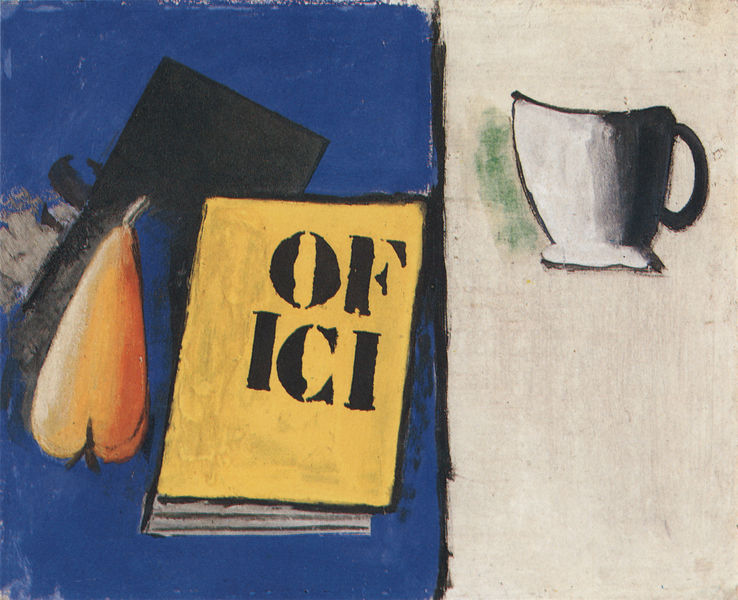
Titel: Pera, libro e tazza
Künstler: Ardengo Soffici
Institution: Privatsammlung
Schlagwörter: blau, schatten, weiß, gelb, grün, grau, orange, schwarz, tisch, obst, expressionismus, zylinder, tischdecke, öl, frucht, henkel, kanne, krug, stilleben, stillleben, schrift, farbe, lila, grenze, trennung, tasse, stil, collage, birne, becher, wei, buch, porzellan, linie, kontur, form, titel, seite, buchstaben, niederländisch, reduktion, französich, umschlag, seiten, halb, mappe, herz, büro, privat, buchseiten, halbiert, umrisslinien, englisch, ablage, goldener schnitt, zwei seiten, druckschrift, nebeneinander, dokumente, trennungslinie, helb, offiziell, ici, of ici, schattenversuch, tass